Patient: sex M, age 43
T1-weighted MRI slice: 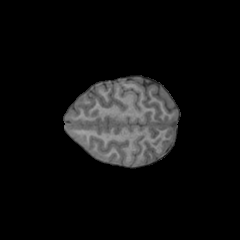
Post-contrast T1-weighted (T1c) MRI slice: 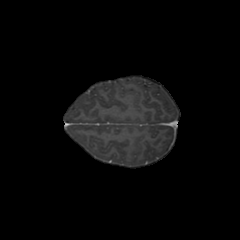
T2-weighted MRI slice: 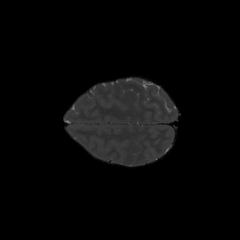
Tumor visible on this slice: no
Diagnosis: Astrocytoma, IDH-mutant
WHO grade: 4